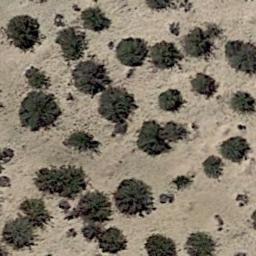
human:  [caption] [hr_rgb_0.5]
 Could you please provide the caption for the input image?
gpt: Only scattered weeds can be seen in this desert .

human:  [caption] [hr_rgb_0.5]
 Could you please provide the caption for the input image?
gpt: There are some bushes make up the chaparral on the desert .

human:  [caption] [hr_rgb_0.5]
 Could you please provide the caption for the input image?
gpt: Chaparral is evenly distributed on the sand .

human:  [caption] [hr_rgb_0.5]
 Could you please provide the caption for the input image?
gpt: Some disconnected chaparrals grow in the desert .

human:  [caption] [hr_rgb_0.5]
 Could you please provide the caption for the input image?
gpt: The vegetation in the chaparral is approximately the same size .